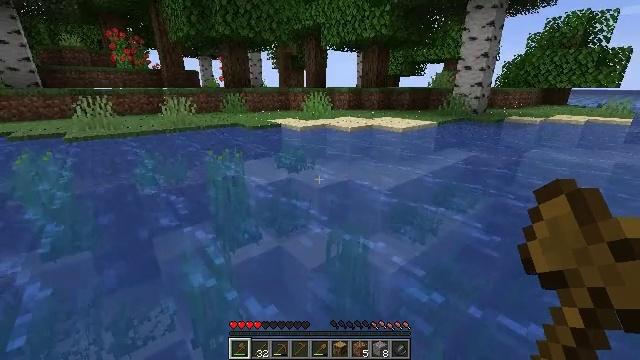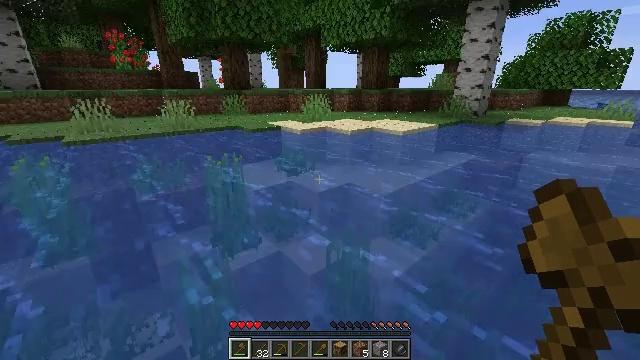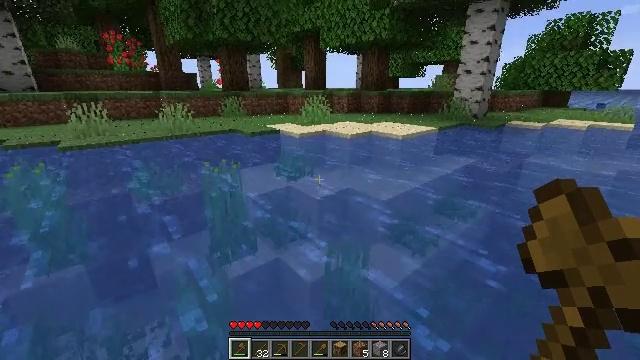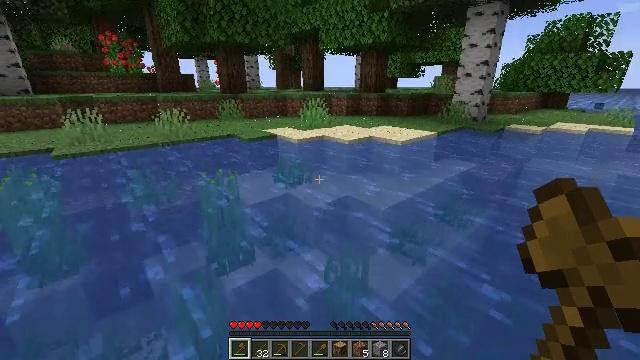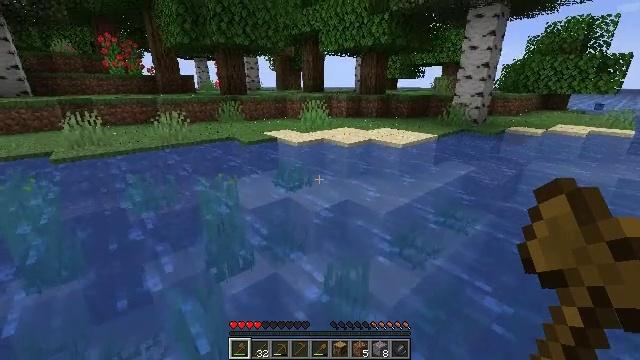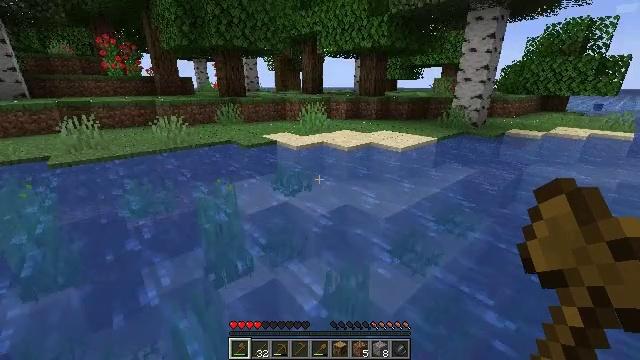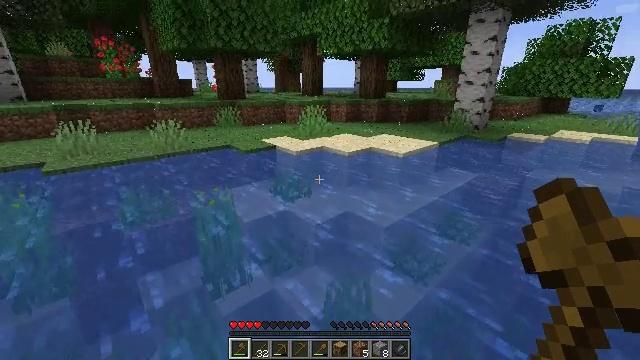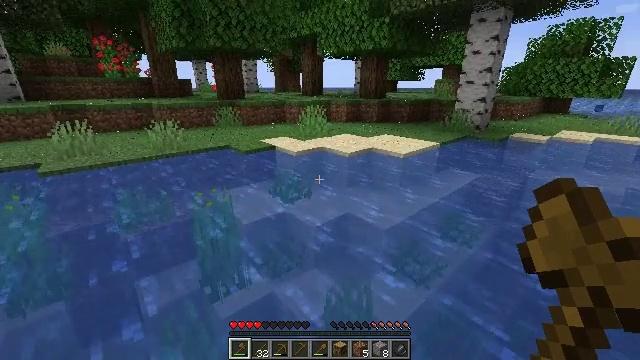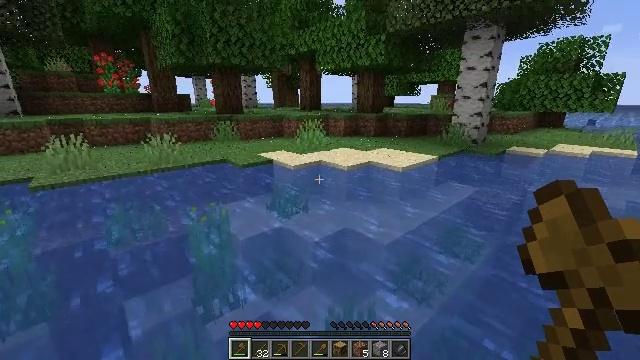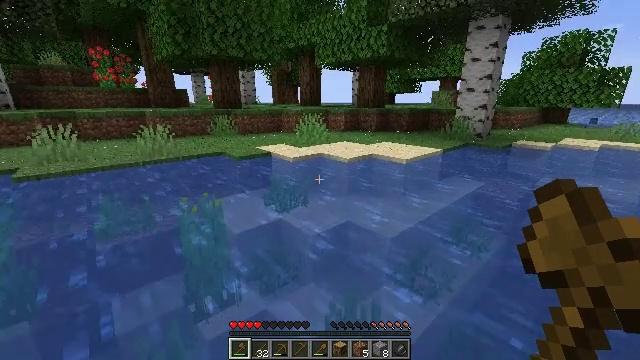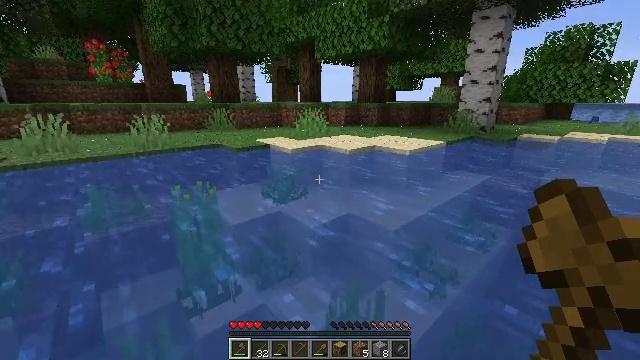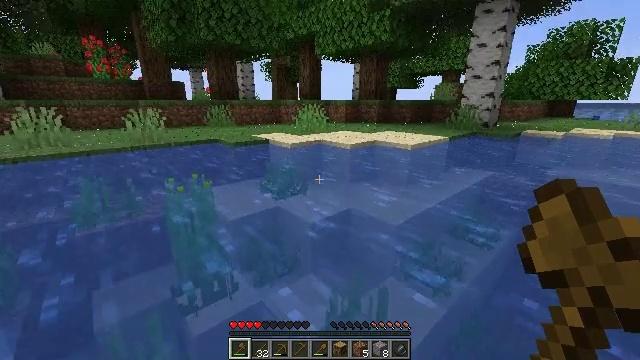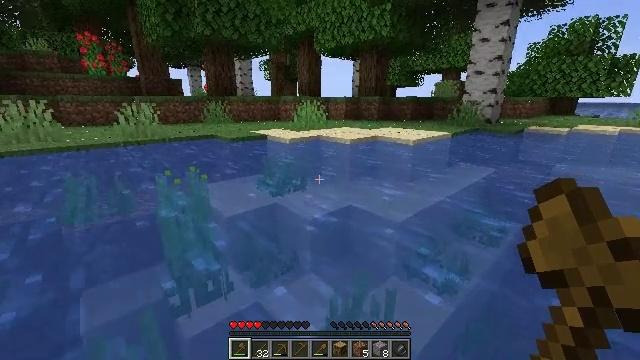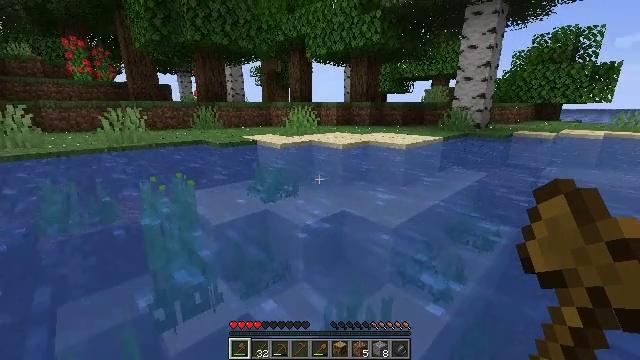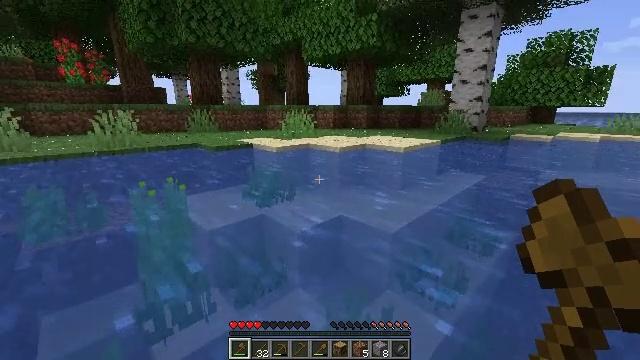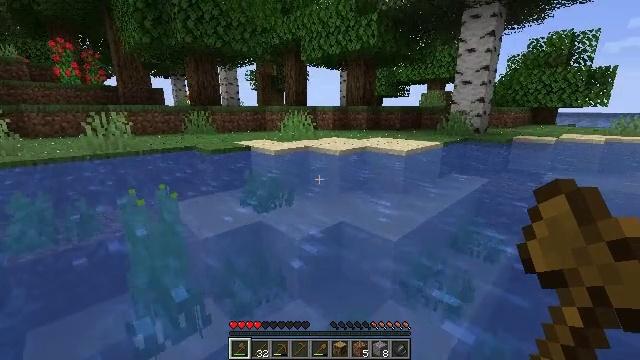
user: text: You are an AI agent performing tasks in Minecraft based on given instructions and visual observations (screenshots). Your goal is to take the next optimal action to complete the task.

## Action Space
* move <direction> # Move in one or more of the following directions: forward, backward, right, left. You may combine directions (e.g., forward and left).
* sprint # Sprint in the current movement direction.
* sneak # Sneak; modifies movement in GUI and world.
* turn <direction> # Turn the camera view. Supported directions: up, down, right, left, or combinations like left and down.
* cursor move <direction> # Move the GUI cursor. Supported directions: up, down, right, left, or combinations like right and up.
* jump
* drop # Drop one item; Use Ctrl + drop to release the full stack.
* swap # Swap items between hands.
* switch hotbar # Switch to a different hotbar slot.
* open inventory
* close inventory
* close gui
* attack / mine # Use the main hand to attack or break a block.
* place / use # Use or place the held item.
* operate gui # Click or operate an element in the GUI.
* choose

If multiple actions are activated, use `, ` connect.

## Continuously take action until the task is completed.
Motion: motion action
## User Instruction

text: Attack the ground to gather sand.
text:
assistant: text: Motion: move forward, jump
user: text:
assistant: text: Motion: move forward, jump
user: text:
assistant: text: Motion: move forward, jump
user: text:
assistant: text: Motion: move forward, jump
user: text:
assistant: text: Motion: move forward, jump
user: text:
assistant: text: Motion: move forward, jump
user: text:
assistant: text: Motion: move forward, jump
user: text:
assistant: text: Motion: move forward, turn up, jump
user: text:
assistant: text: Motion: move forward, jump
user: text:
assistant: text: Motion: move forward, jump
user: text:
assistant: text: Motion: move forward, jump
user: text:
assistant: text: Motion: move forward, jump
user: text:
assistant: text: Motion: move forward, turn right and up, jump
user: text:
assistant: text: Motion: move forward, jump
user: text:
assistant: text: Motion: move forward, jump
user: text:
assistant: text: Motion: move forward, jump
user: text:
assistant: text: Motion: move forward, jump
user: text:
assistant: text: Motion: move forward, jump
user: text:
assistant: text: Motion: move forward, jump
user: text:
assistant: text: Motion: move forward, jump
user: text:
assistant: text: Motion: move forward, jump
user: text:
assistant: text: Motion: move forward, jump
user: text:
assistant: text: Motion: move forward, jump
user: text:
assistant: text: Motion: move forward, jump
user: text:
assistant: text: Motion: move forward, jump
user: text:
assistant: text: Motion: move forward, jump
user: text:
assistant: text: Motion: move forward, jump
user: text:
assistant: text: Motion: move forward, jump
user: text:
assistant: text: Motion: move forward, jump
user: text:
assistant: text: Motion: move forward, jump